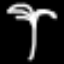
Label: palm tree